Question: I have two separate navigable areas on my site. The lefthand column has its own navigation, and the righthand column (the main content area) has its own set of links:

I'd like to be able to press on a link on the left-hand side (like "Resume", "Email", etc.) and only load the new page within that lefthand sidebar (without refreshing the entire browser window).
I am using divs to load the right side's (main content) navigation, and the entire sidebar's content:
'''
<script>
$.get("navigation.html", function(data){
$(".nav-placeholder").replaceWith(data);
});
$.get("sidebar-content1.html", function(data){
$(".sidebar").replaceWith(data);
});
'''
I'm doing basically the same thing for the lefthand sidebar to load its three links:
'''
<script>
$.get("sidebar-navigation.html", function(data){
$(".sidebar-nav").replaceWith(data);
});
</script>
'''
When I press on a link that's inside the left sidebar, how do I just refresh that pink area?
Thanks for any help!
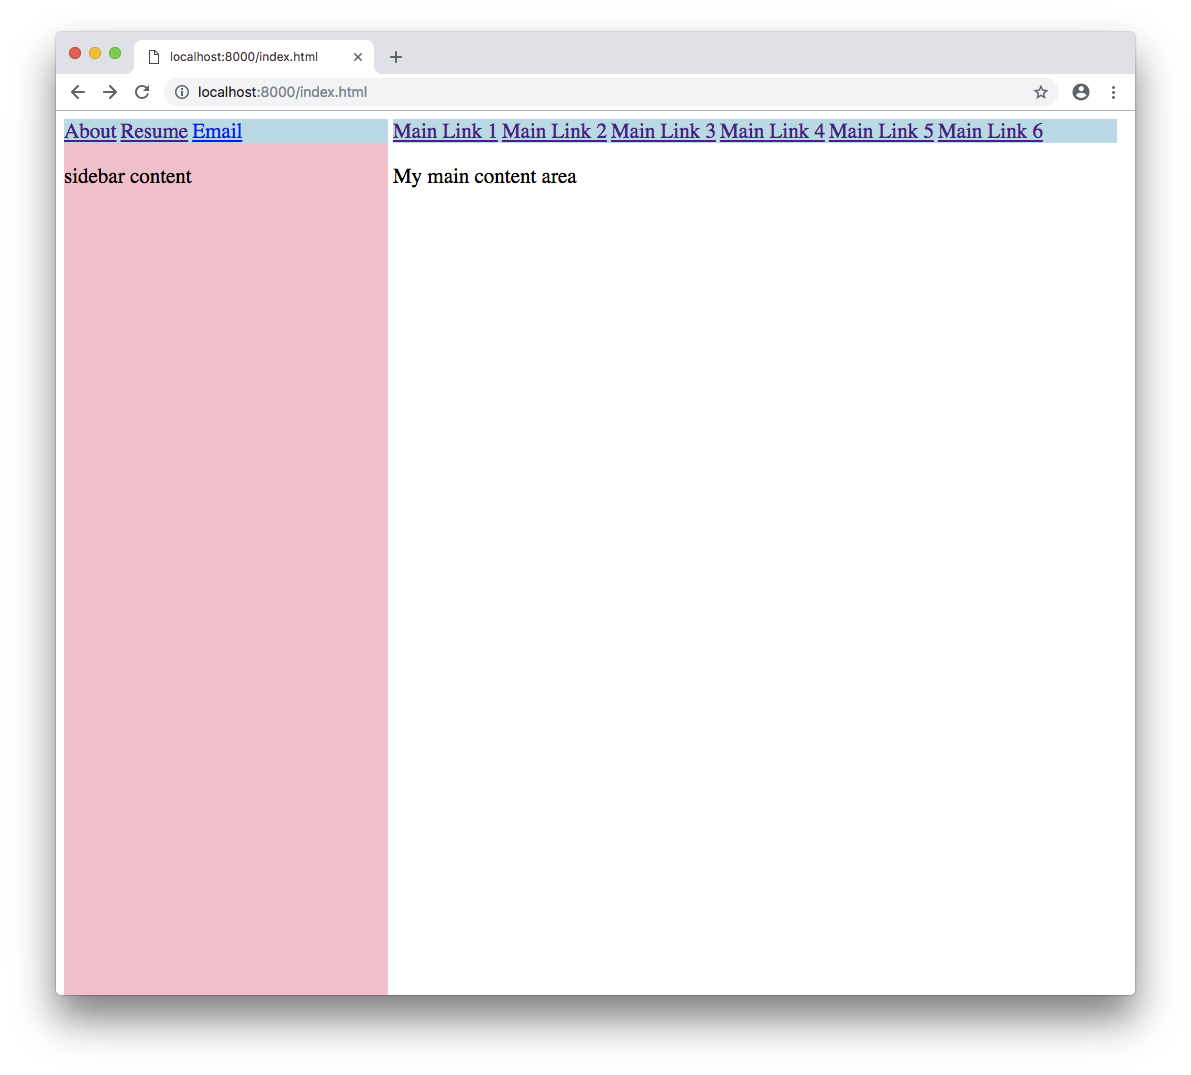
Answer: If I understand your question correctly, then you might find JQuery's '.on()' and '.load()' functions useful here.
The '.on()' method allows you to <URL> in the page, which is useful in your case seeing that the contents of 'navigation.html' are dynamically added to the page.
The '.load()' <URL>' via a single method call.
For details on how these can work together, see the comments below:
'''
/*
Use $.on() to associate a click handler with any link nested under .sidebar-nav,
even if the links are dynamically added to the page in the future (ie after a
$.get())
*/
$('body').on('click', '.sidebar-nav a', function() {
/*
Get the href for the link being clicked
*/
var href = $(this).attr('href');
/*
Issue a request for the html document
or resource at href and load the contents
directly into .sidebar if successful
*/
$('.sidebar').load(href);
/*
Return false to prevent the link's default
navigation behavior
*/
return false;
})
'''
Hope that helps!